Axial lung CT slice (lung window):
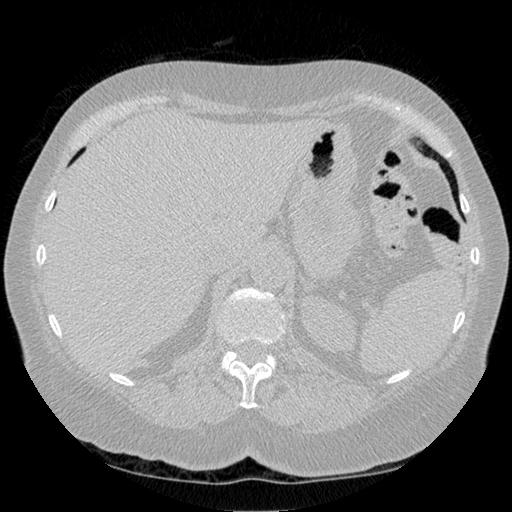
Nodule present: no